Here is the raw acceleration-versus-time signal recorded on a bearing housing. What is the most likely bearing condition (normal, inner_race, outer_race, ball)?
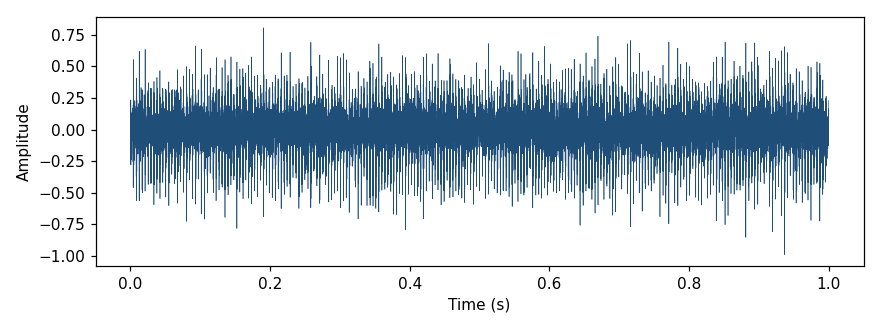
Answer: outer_race